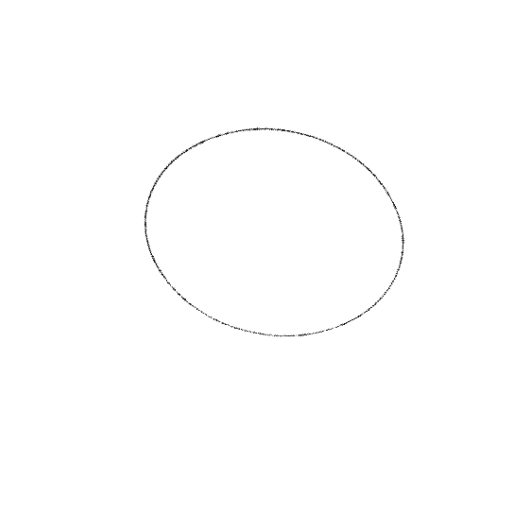
Crossing number: 0